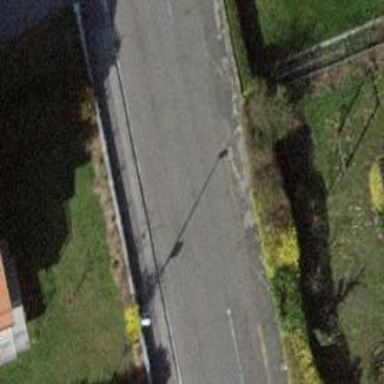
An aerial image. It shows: Street side parking area.